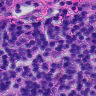
Metastatic tissue present: no